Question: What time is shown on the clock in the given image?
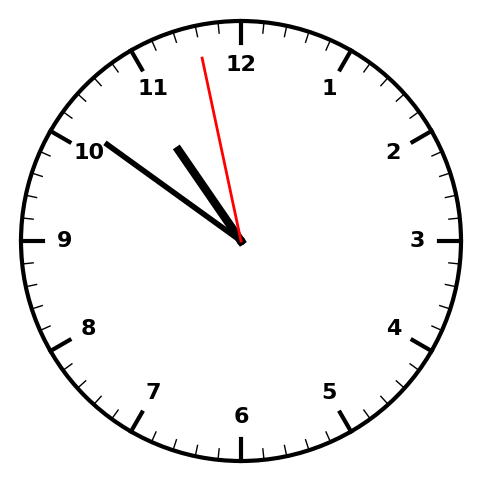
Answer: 10:50:58